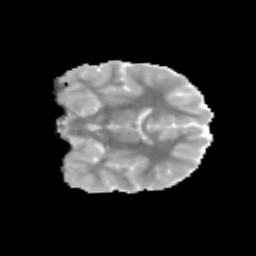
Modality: MD
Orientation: coronal
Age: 10
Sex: male
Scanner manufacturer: siemens
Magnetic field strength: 3 T
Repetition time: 3.8 s
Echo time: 0.07 s